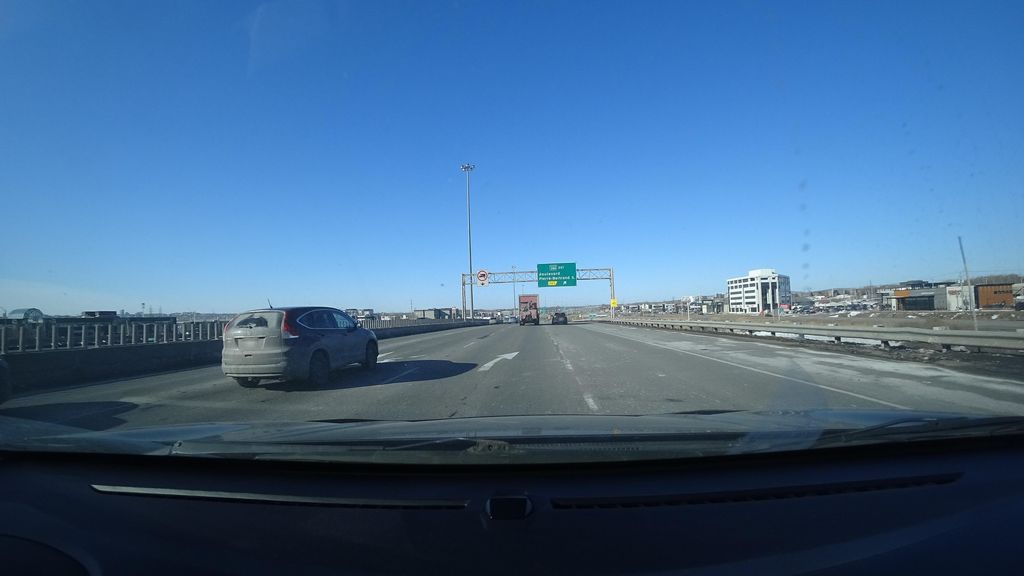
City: quebec_city